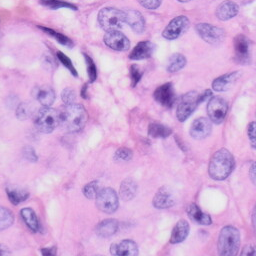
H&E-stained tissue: Skin